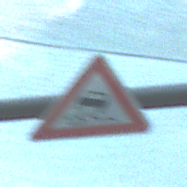
Verkehrszeichen: SchleuderOderRutschgefahr
Umgebung: Roofed, Special
Tageszeit: MorningAfternoon
Wetter: PartlyCloudy
Licht: Natural
Jahreszeit: NotSpecified
Kontrast: MediumContrast